Field crop: maize
Growth stage: 2
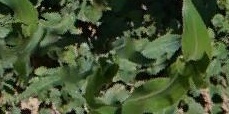
Species: maize